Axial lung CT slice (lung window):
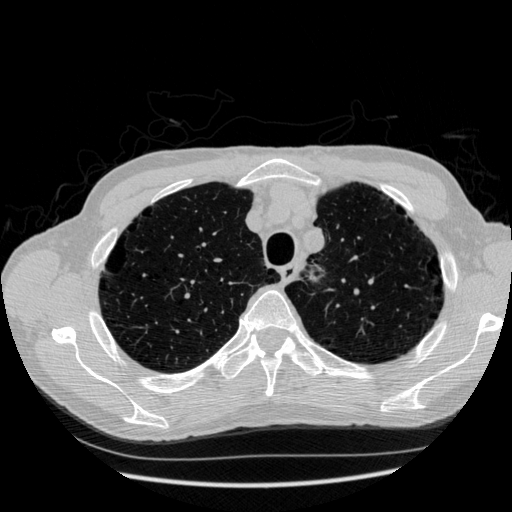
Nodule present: no